Question: Just a disclaimer, I am pretty new to Android and slowly working through tutorials. Most tutorials dont talk about fragments at all in the beginning, but Android-studio by default sets up one for you.
I've read some of the past questions and the dev blog related to fragments and activities and they were helpful in giving me an idea as to the advantages of using fragments.
I am still a bit confused on when one would use a new activity in an app, it seems to me like everything could be accomplished with fragments and a single activity.
Lets say an app has multiple screens, do you implement that as one activity with multiple fragments, or multiple activities with one fragment each to them.

This image makes sense to me and demonstrates the power of fragments, but why on the handsets example is two activities required?
Another add-on question, should everything moving forward be done in a fragment?
Thank you and sorry if these questions didnt really make sense.
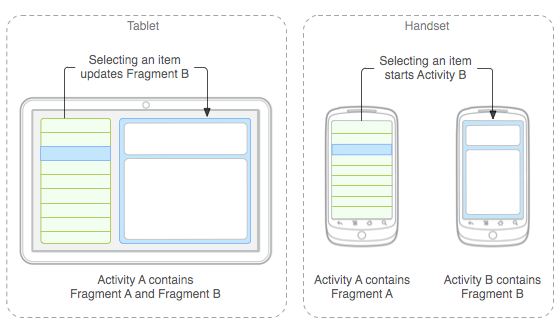
Answer: An 'Activity' should be the host for a collection of related 'Fragments'. For instance, you might have something like:
'''
Base Activity extends FragmentActivity
LoginActivity extends BaseActivity
-- LoginFragment
-- LoginErrorFragment
-- LoginSignUpFragment
SettingsActivity extends BaseActivity
-- SettingsGeneralFragment
-- SettingsAdvancedFragment
'''
If you try to move all of your logic into a single 'Activity', it's going to get unmaintainable very quickly. Another good practice is to have a base 'Activity' which all of your 'Activities' extend; since if you suddenly find that there's some functionality you want to provide to all activities, you can just add it to the base class.